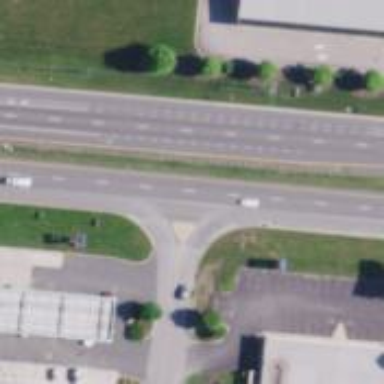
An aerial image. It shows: Trunk highway.